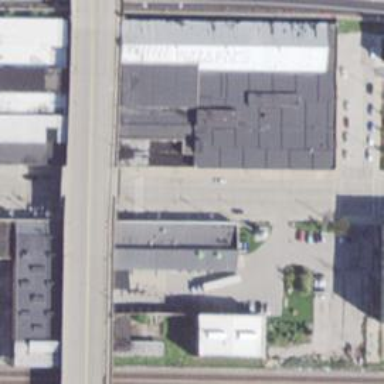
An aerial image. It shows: Industrial building.